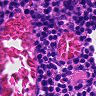
Metastatic tissue present: no